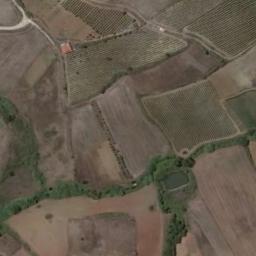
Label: rectangular_farmland